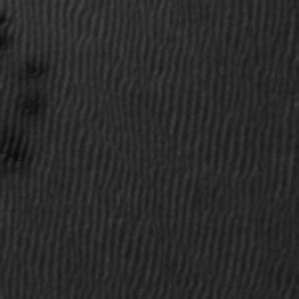
Label: frost